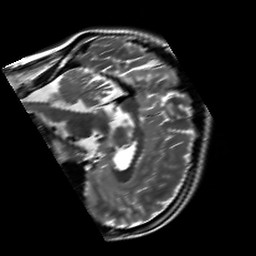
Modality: T2w
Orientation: sagittal
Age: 27
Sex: female
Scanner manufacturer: siemens
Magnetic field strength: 3 T
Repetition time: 7 s
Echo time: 0.09 s